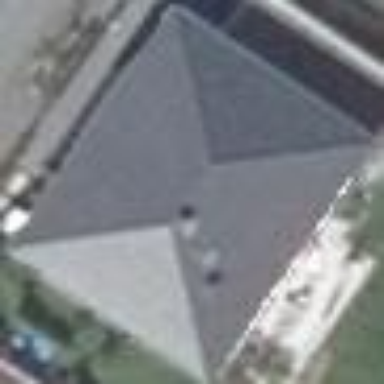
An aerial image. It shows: Detached building with hipped roof shape.